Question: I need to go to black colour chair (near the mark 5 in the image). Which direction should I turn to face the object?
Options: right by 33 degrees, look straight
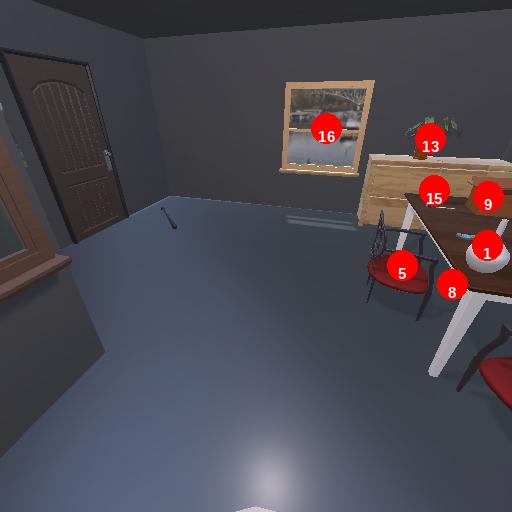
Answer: right by 33 degrees